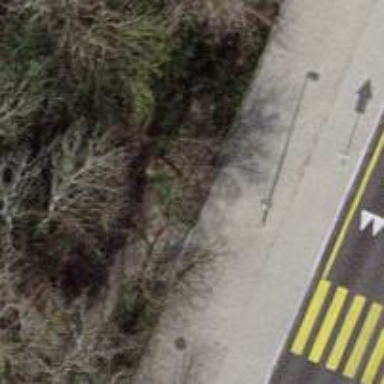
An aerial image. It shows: Road with steps.